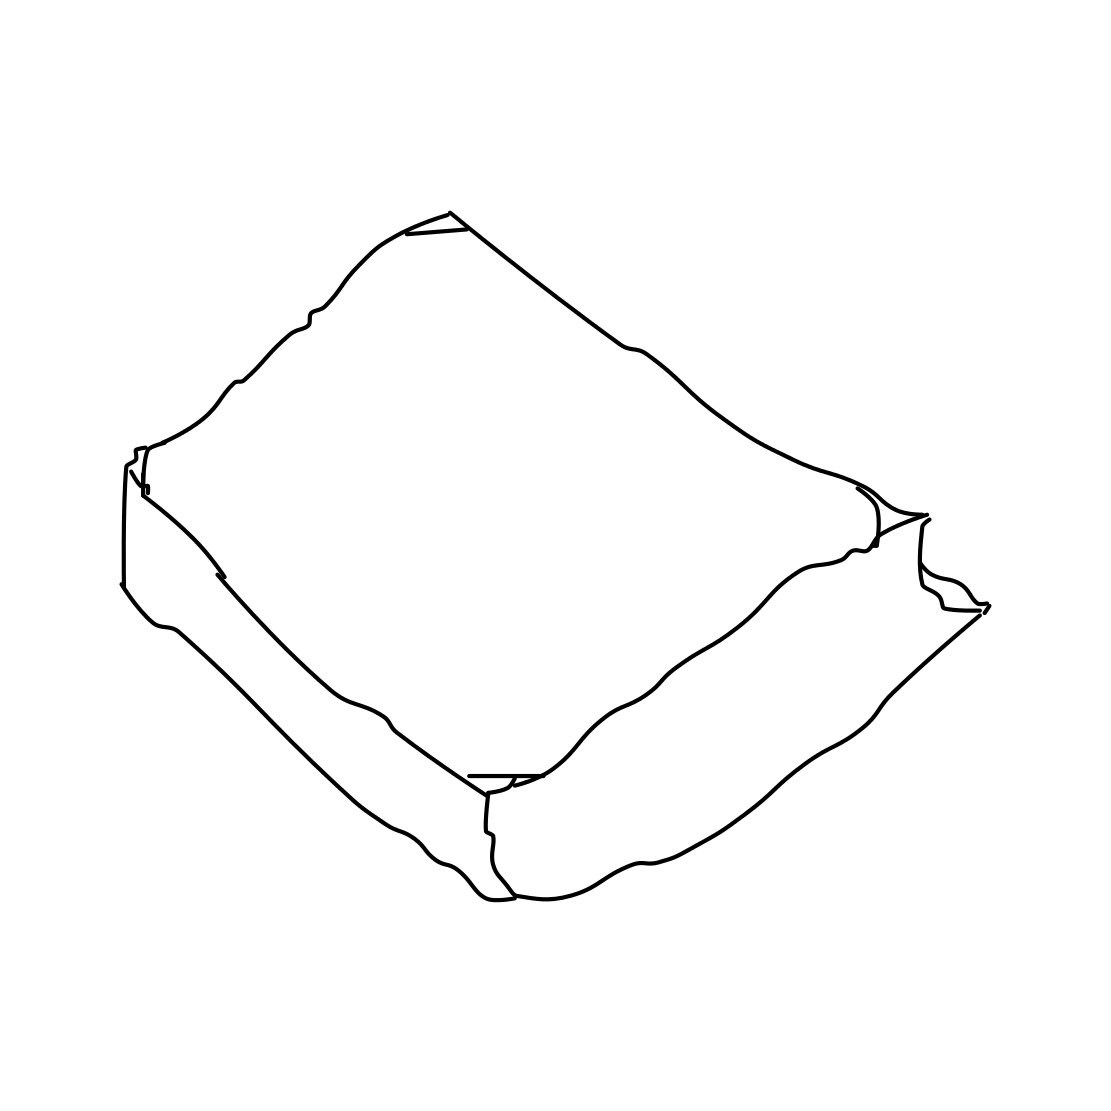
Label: book